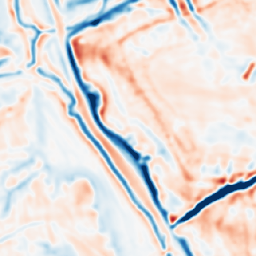
Category: multiscale
Decomposition family: dog_multiscale
Decomposition parameters: sigma_ratio: 1.4
n_scales: 3
base_sigma: 2
Upsampling method: area
Upsampling parameters: scale: 4
Upsampling scale: 4